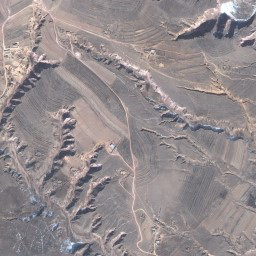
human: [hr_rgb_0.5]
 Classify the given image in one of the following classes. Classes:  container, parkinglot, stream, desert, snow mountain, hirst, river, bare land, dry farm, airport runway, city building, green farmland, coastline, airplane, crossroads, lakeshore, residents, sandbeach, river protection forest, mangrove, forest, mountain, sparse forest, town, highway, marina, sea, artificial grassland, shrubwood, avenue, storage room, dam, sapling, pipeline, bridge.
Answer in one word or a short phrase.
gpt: mountain